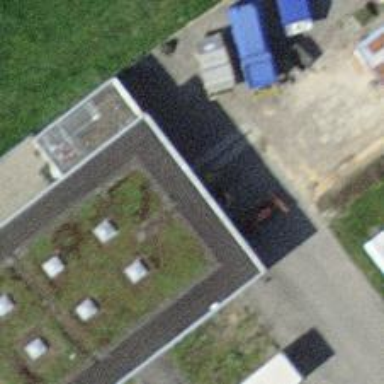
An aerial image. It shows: Waste disposal facility.